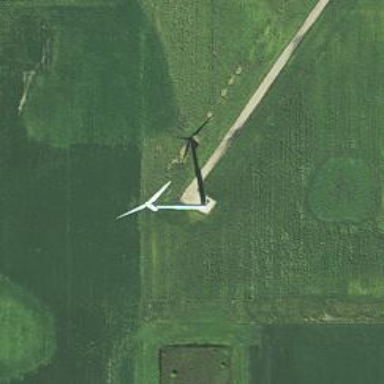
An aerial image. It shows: Wind turbine power generator.